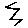
Label: zigzag